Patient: sex M, age 60
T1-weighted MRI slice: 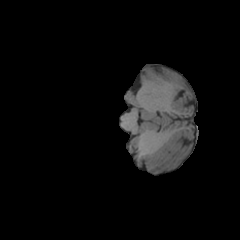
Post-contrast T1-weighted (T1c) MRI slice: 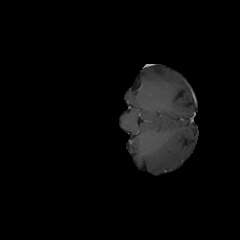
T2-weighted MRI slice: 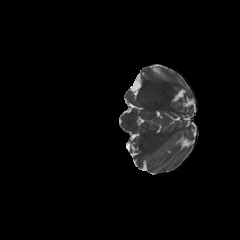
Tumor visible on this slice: no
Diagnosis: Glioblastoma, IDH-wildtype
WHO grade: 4